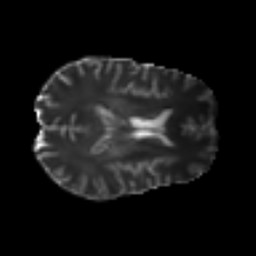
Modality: T2w
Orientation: axial
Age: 33
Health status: ill
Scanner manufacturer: philips
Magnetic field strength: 3 T
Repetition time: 9 s
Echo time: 0.127 s